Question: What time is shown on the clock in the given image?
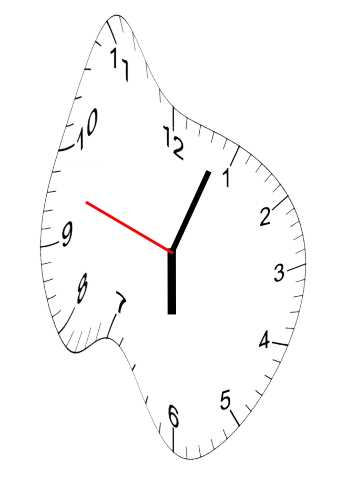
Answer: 06:03:48